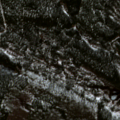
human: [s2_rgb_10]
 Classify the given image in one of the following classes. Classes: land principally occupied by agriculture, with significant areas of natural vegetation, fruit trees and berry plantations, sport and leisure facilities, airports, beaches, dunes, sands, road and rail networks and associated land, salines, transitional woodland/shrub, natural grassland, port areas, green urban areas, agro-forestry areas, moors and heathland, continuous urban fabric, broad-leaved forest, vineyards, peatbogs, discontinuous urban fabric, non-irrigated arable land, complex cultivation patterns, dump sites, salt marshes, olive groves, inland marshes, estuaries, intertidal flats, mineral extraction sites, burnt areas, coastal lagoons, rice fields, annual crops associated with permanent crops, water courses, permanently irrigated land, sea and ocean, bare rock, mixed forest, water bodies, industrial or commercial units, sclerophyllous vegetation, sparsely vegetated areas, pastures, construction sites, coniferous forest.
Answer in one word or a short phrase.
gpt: coniferous forest, transitional woodland/shrub